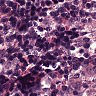
Metastatic tissue present: no